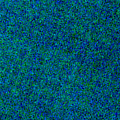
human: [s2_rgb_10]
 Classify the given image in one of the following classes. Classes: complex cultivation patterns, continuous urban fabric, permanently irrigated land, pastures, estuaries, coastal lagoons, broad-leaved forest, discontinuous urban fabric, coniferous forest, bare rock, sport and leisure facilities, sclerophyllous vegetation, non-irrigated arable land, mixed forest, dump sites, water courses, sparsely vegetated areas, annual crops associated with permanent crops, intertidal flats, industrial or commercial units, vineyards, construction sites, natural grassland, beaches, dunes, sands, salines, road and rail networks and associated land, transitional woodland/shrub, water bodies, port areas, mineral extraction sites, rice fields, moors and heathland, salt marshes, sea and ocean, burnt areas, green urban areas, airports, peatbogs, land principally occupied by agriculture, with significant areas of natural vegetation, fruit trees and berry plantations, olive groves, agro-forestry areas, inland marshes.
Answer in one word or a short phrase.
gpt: sea and ocean